Interaction volume radius: 10 \u00c5
Interaction volume height: 35 \u00c5
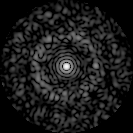
Disorder parameter: 0.8327